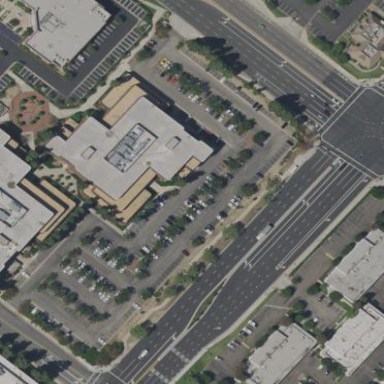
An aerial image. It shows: Office building.